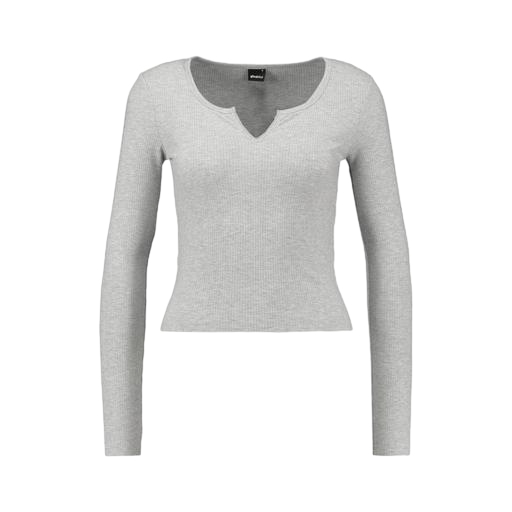
long-sleeve t-shirt only macy, gray women's long-sleeve t-shirt, her longsleeve top, white background